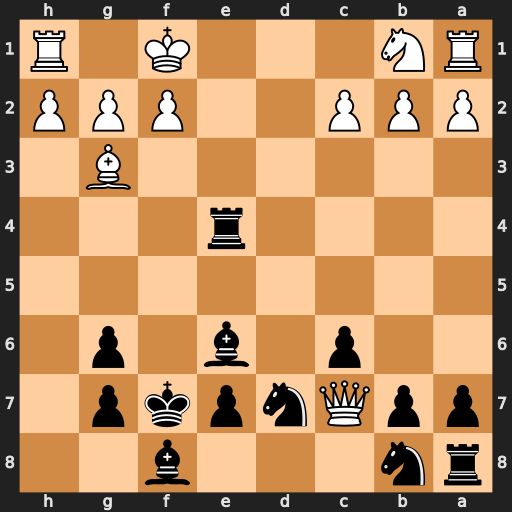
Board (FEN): rn3b2/ppQnpkp1/2p1b1p1/8/4r3/6B1/PPP2PPP/RN3K1R
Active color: b
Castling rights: -
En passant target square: -
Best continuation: Bc4+ Kg1 Re1#